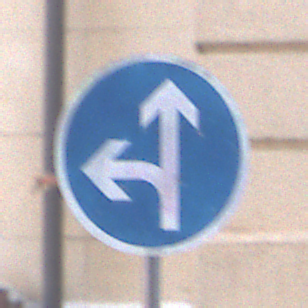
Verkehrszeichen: VorgeschriebeneFahrtrichtungGeradeausOderLinks
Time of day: MorningAfternoon
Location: Outdoor (Urban)
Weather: PartlyCloudy
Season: NotSpecified
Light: Natural